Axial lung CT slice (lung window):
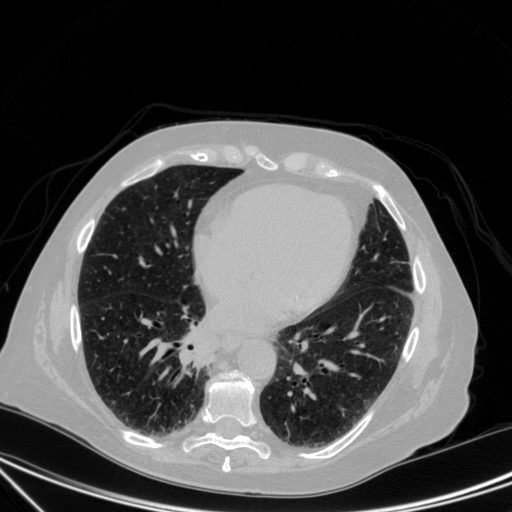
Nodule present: yes
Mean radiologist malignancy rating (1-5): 4